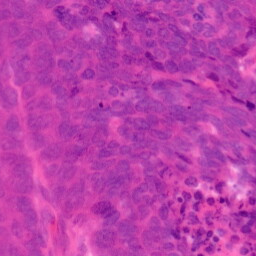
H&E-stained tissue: Colon